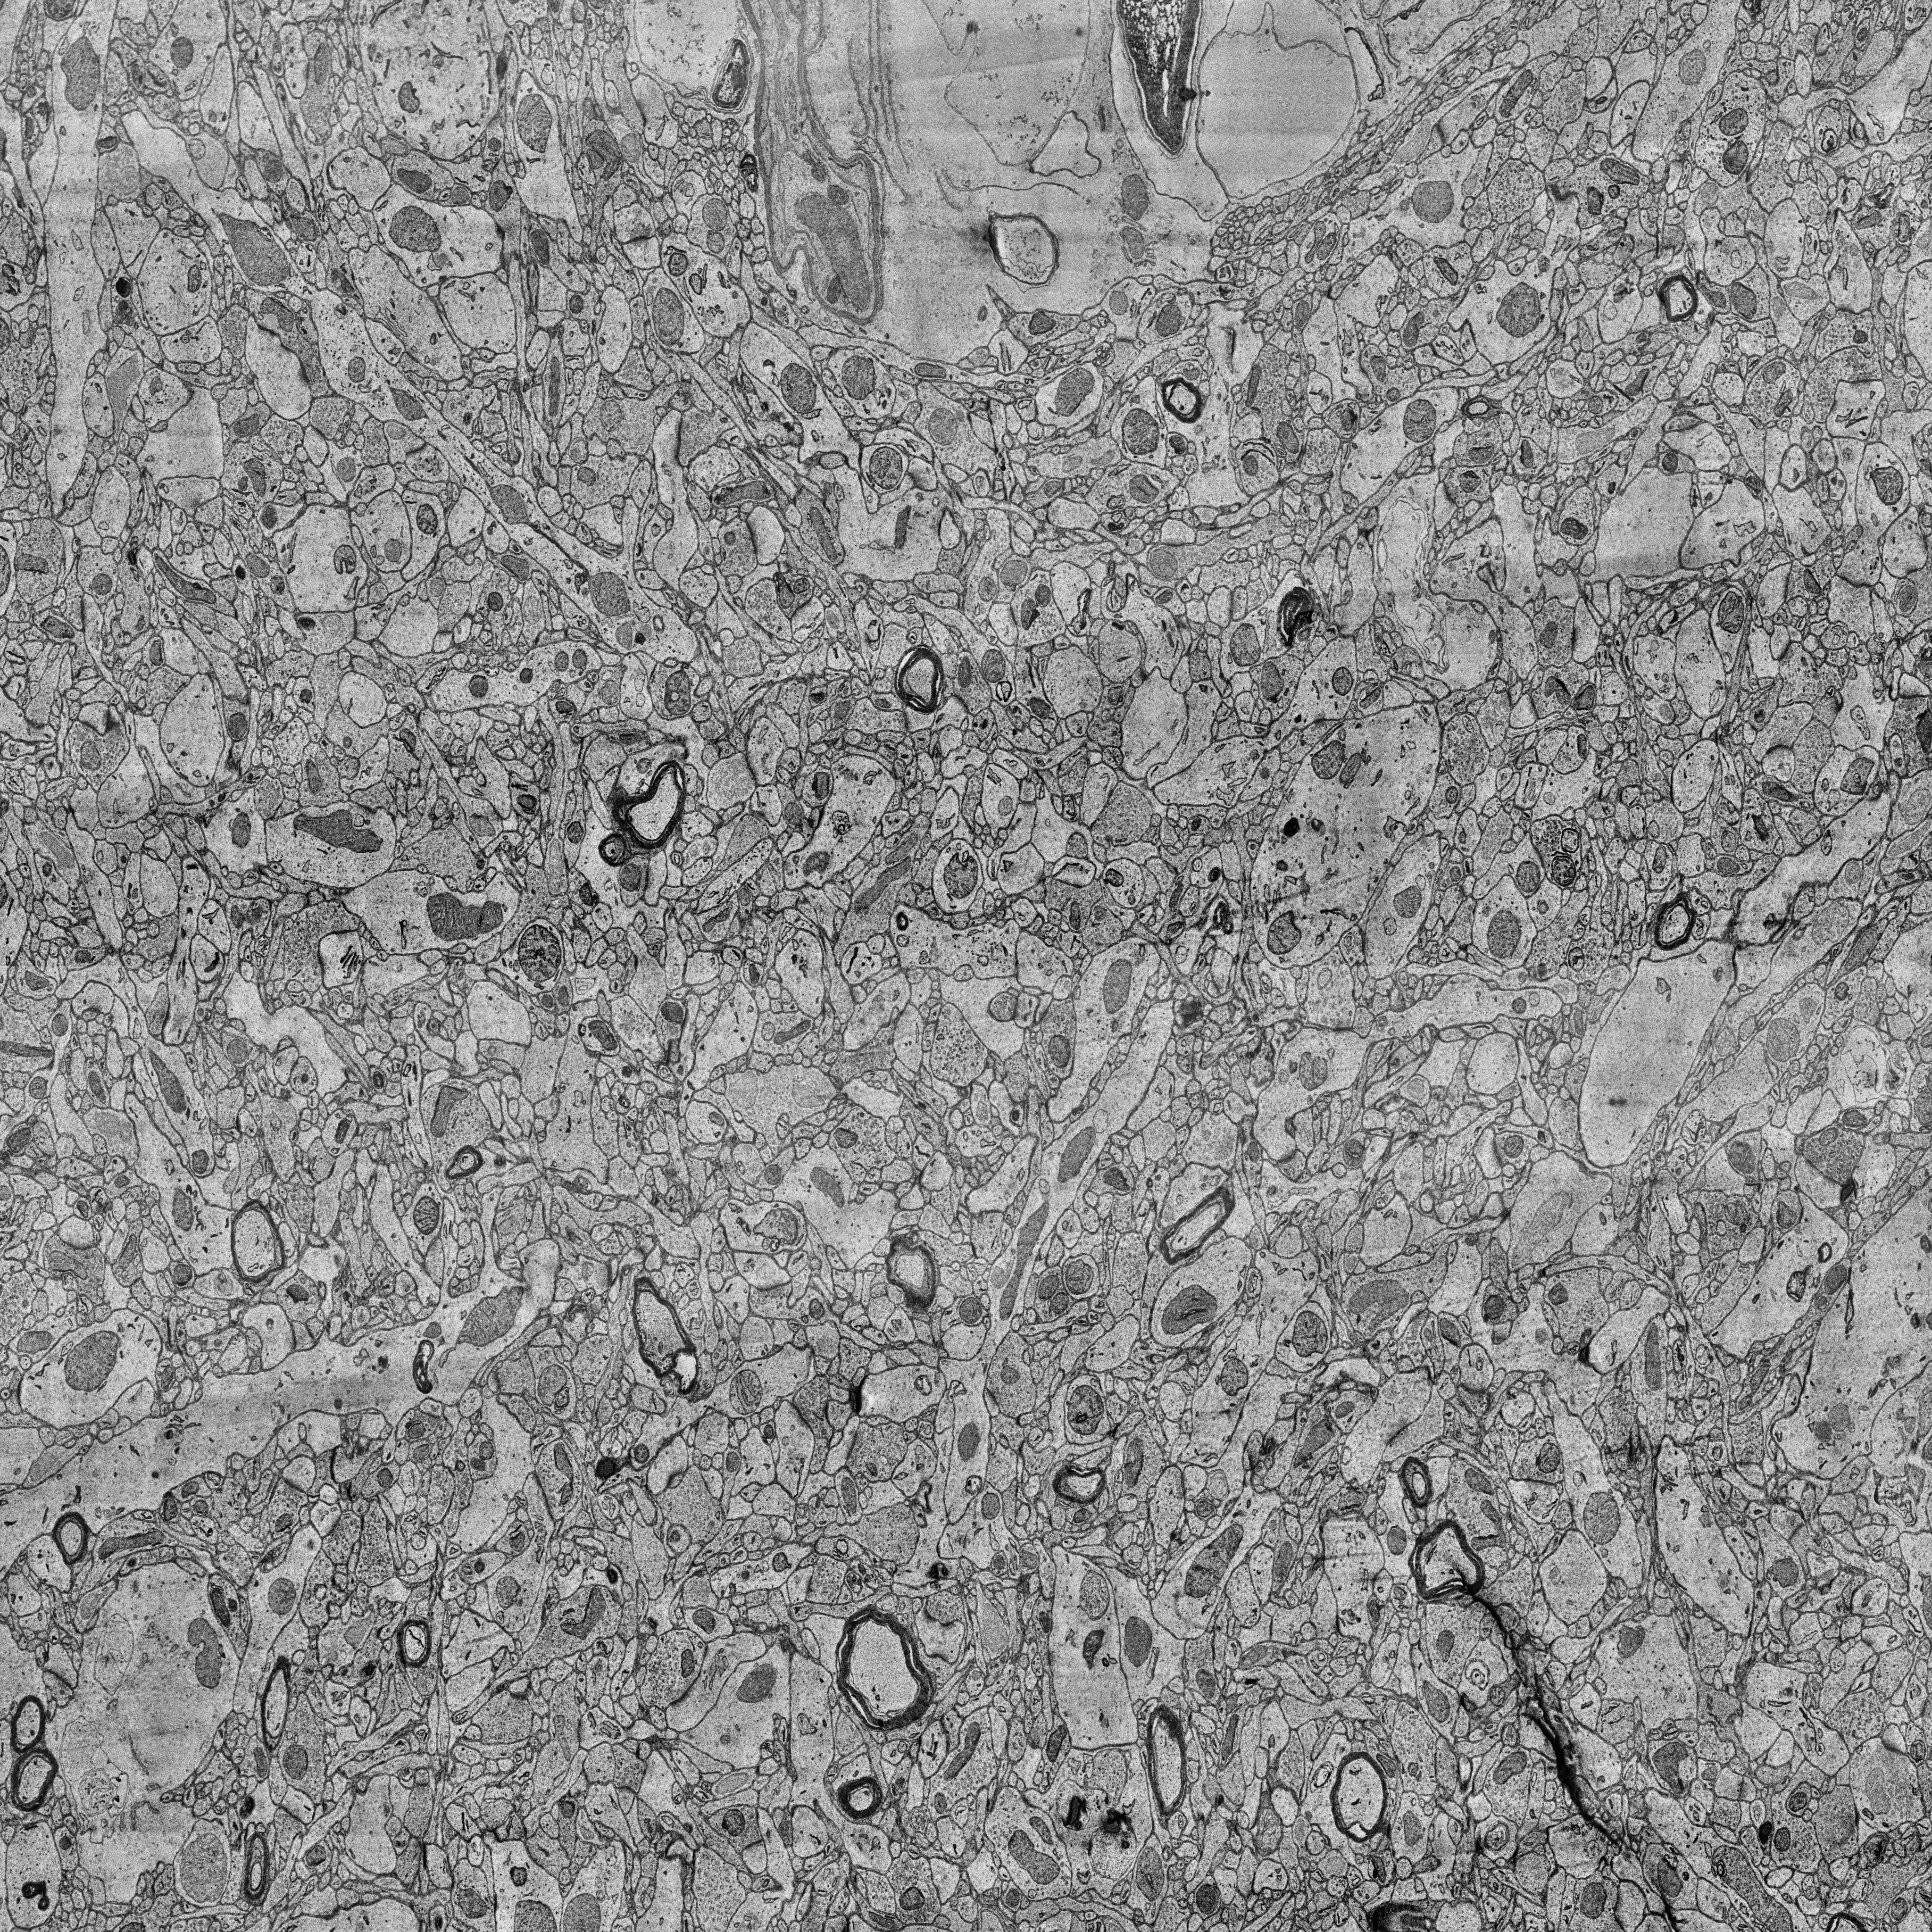
Electron microscopy slice of human cortex tissue
Slice depth (z): 34
Mitochondria instances in slice: 492